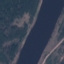
Land use / land cover class: River